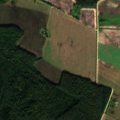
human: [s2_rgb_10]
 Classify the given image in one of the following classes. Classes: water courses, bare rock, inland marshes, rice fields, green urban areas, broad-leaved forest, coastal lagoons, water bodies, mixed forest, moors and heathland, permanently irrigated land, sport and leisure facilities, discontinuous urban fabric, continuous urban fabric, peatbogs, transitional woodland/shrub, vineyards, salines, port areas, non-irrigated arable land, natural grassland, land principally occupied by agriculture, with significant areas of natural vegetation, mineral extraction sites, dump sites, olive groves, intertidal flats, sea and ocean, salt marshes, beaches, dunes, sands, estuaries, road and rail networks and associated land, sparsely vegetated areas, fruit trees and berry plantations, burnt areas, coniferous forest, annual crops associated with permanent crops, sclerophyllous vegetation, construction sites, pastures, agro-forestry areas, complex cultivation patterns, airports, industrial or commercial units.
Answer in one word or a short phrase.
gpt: non-irrigated arable land, coniferous forest, mixed forest